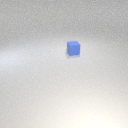
small blue rubber cube